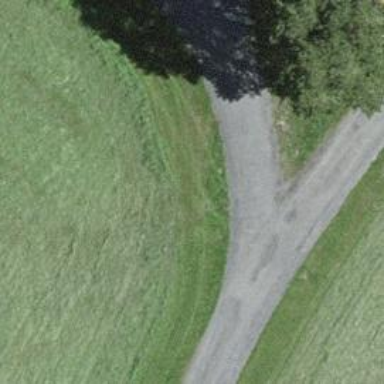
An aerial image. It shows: Well-maintained track road of grade 1.